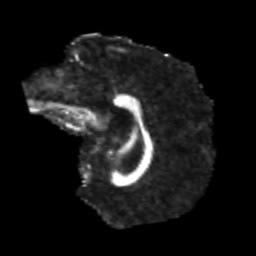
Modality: FA
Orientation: sagittal
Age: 35
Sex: male
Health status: healthy
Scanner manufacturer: philips
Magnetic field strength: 3 T
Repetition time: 4.031 s
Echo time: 0.08907 s